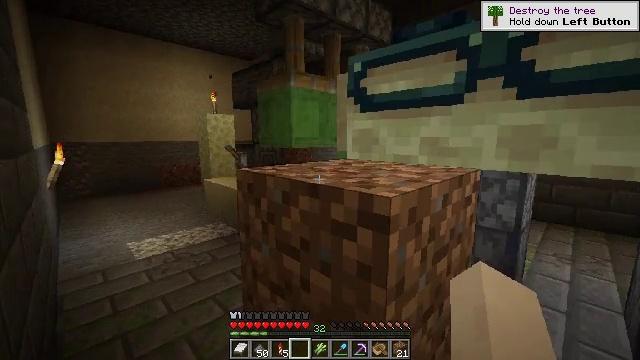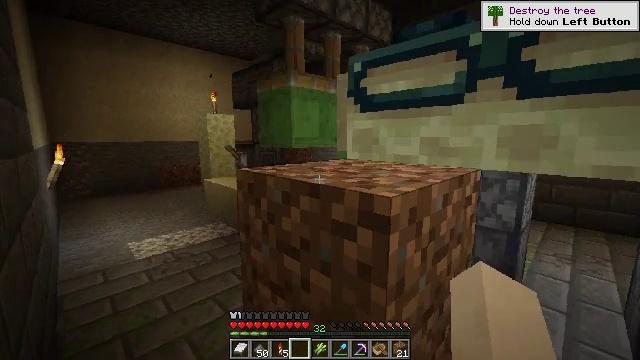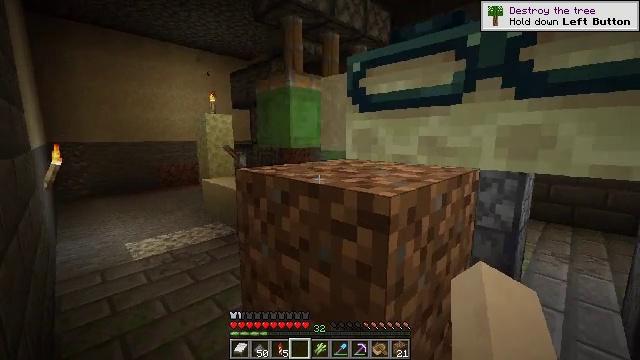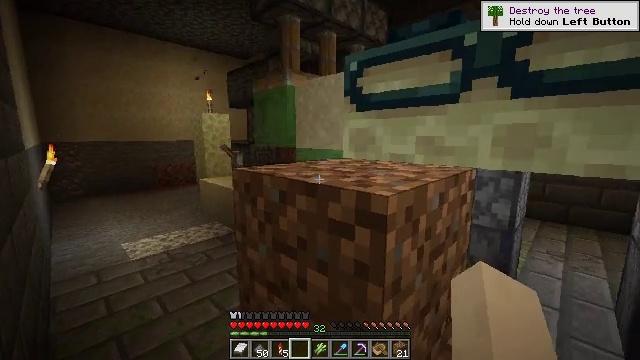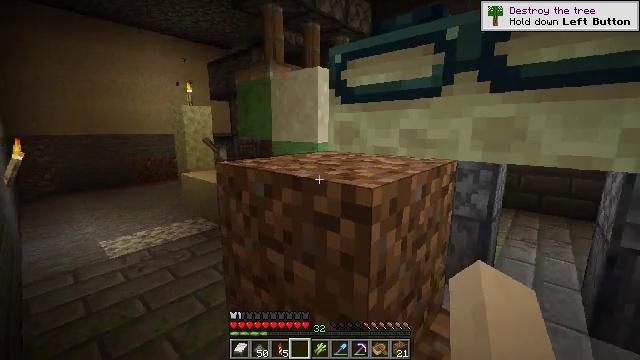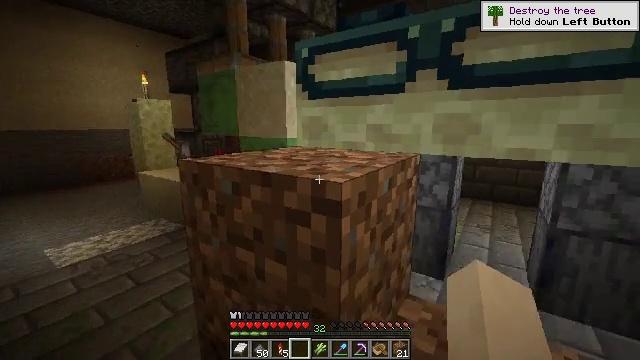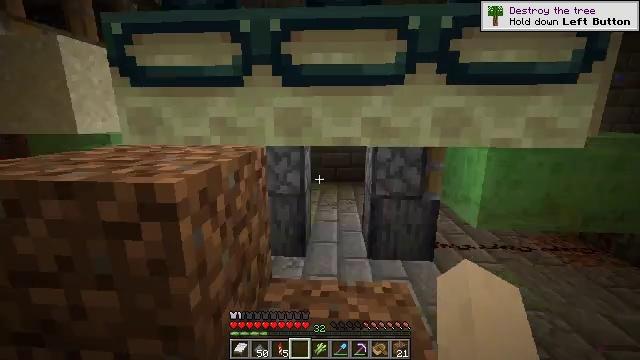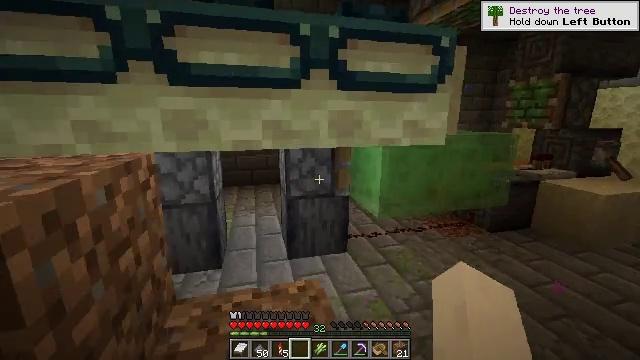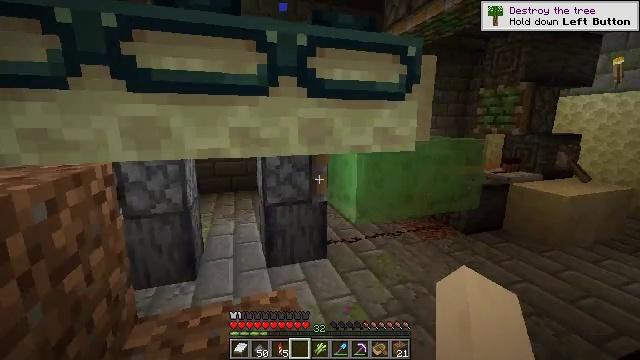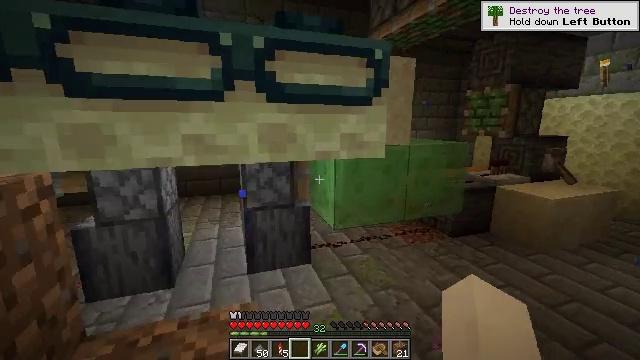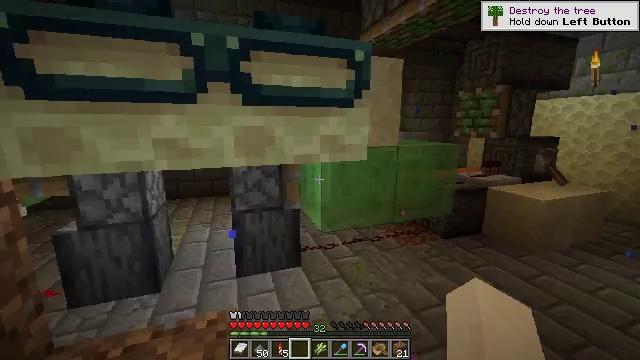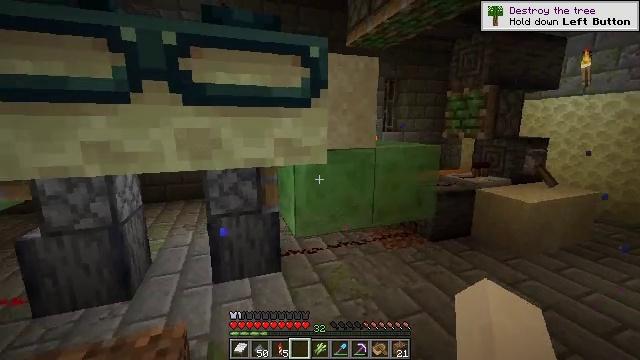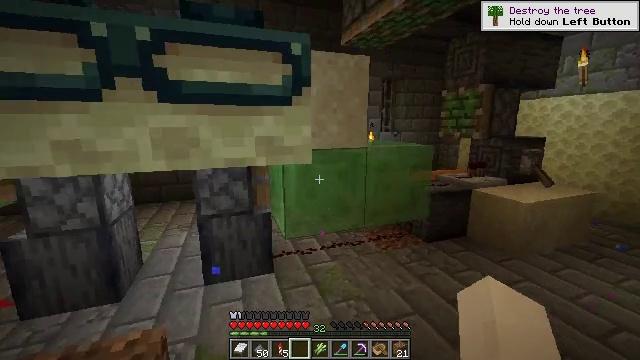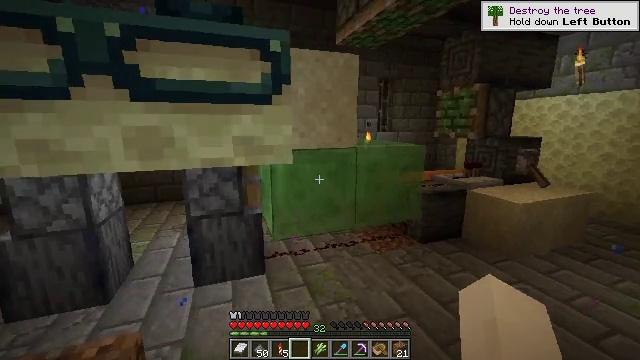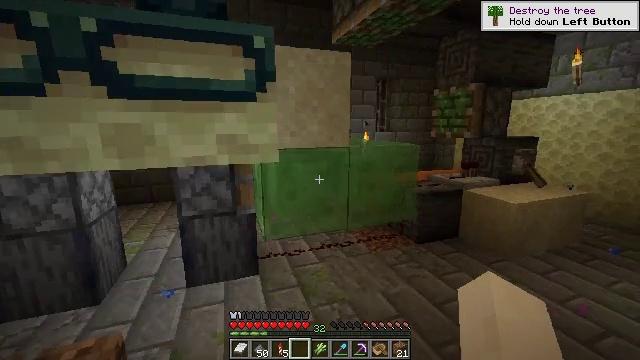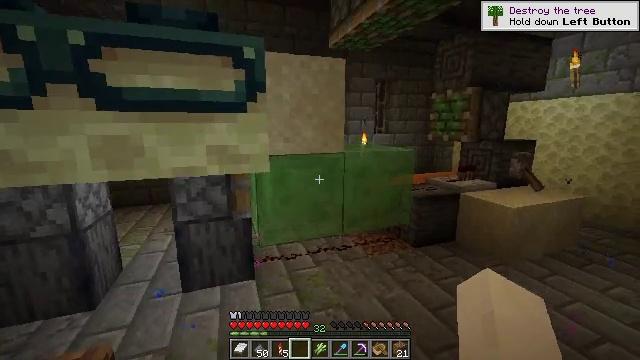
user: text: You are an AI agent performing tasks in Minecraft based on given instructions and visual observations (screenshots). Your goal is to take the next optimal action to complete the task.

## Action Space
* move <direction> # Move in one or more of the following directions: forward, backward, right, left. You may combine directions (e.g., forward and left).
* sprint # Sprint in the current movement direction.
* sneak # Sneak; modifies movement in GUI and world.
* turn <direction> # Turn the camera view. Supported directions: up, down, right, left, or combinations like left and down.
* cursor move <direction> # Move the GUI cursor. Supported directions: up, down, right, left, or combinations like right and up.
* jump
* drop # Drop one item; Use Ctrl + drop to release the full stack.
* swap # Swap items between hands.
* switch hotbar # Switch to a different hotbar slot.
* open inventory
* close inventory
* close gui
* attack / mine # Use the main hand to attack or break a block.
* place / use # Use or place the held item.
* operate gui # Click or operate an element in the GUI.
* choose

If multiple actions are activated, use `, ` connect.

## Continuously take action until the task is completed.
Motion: motion action
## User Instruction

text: Gather slime blocks for crafting purposes.
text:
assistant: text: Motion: no_op
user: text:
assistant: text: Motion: no_op
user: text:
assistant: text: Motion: no_op
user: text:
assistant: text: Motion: turn right and down
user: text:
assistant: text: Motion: turn right and down
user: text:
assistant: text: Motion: move right, turn right and down
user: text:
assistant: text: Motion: move right, turn right
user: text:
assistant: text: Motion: move right, turn right and up
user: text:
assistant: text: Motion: move right
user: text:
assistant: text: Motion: move right
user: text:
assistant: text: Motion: move right
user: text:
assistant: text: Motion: move right
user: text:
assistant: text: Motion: no_op
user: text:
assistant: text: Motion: no_op
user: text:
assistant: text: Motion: no_op
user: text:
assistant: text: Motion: no_op
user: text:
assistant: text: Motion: no_op
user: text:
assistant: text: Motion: no_op
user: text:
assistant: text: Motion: turn left
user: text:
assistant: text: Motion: move left, turn left
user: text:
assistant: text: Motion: move left, turn left
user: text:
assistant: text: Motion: move left, turn left
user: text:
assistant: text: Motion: move left
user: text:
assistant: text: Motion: move left
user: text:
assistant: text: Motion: move left
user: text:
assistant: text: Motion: move left
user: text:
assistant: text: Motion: move left
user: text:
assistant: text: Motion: move left
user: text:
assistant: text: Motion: move left
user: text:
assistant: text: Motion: move left